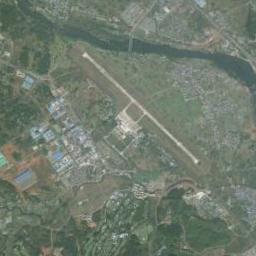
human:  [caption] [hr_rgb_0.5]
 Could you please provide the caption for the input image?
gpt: An airport with a runway and an open area on the farmland and a river through the farmland .

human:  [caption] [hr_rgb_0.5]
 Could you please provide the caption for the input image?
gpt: There are two crossing runways here .

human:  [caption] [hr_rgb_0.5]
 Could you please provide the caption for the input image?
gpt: There is an airport in the middle of the field with a river pass by .

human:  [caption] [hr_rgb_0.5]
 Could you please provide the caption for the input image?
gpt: An airport with a runway and many buildings is surrounded by residential areas and green farmland, With a meandering river adjacent to it .

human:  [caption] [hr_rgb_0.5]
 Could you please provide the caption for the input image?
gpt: The road is straight  at the airport .